Question: I have an mvc3 webgrid that contains results that I would like to filter by for each column. I'm looking for something similar to the screenshot below regarding filtering (dropdowns with multiple checkboxes for each column entry)? Can somebody provide code or available jquery controls to achieve this UI functionality?

DISCLAIMER for editors: This is a general ask. Not sure what "technical" criteria needs to be called out here but if you need more info please inquire about what I can include to make this helpful or less ambigous and I can edit my response.
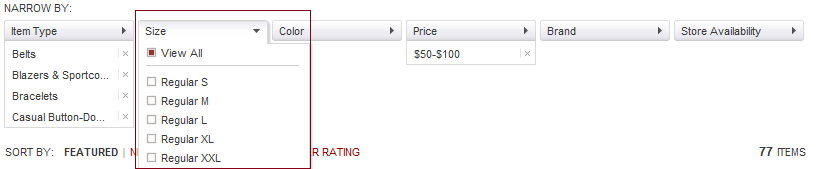
Answer: You could simply query your result set for distinct values on the column you want to do this for, then add a row to your grid which contains drop down lists of those values. And then combine that with <URL> as .
or use something like <URL>
Or you could use <URL>